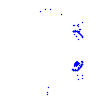
Particle: electron